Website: bh-photo
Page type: store-pickup
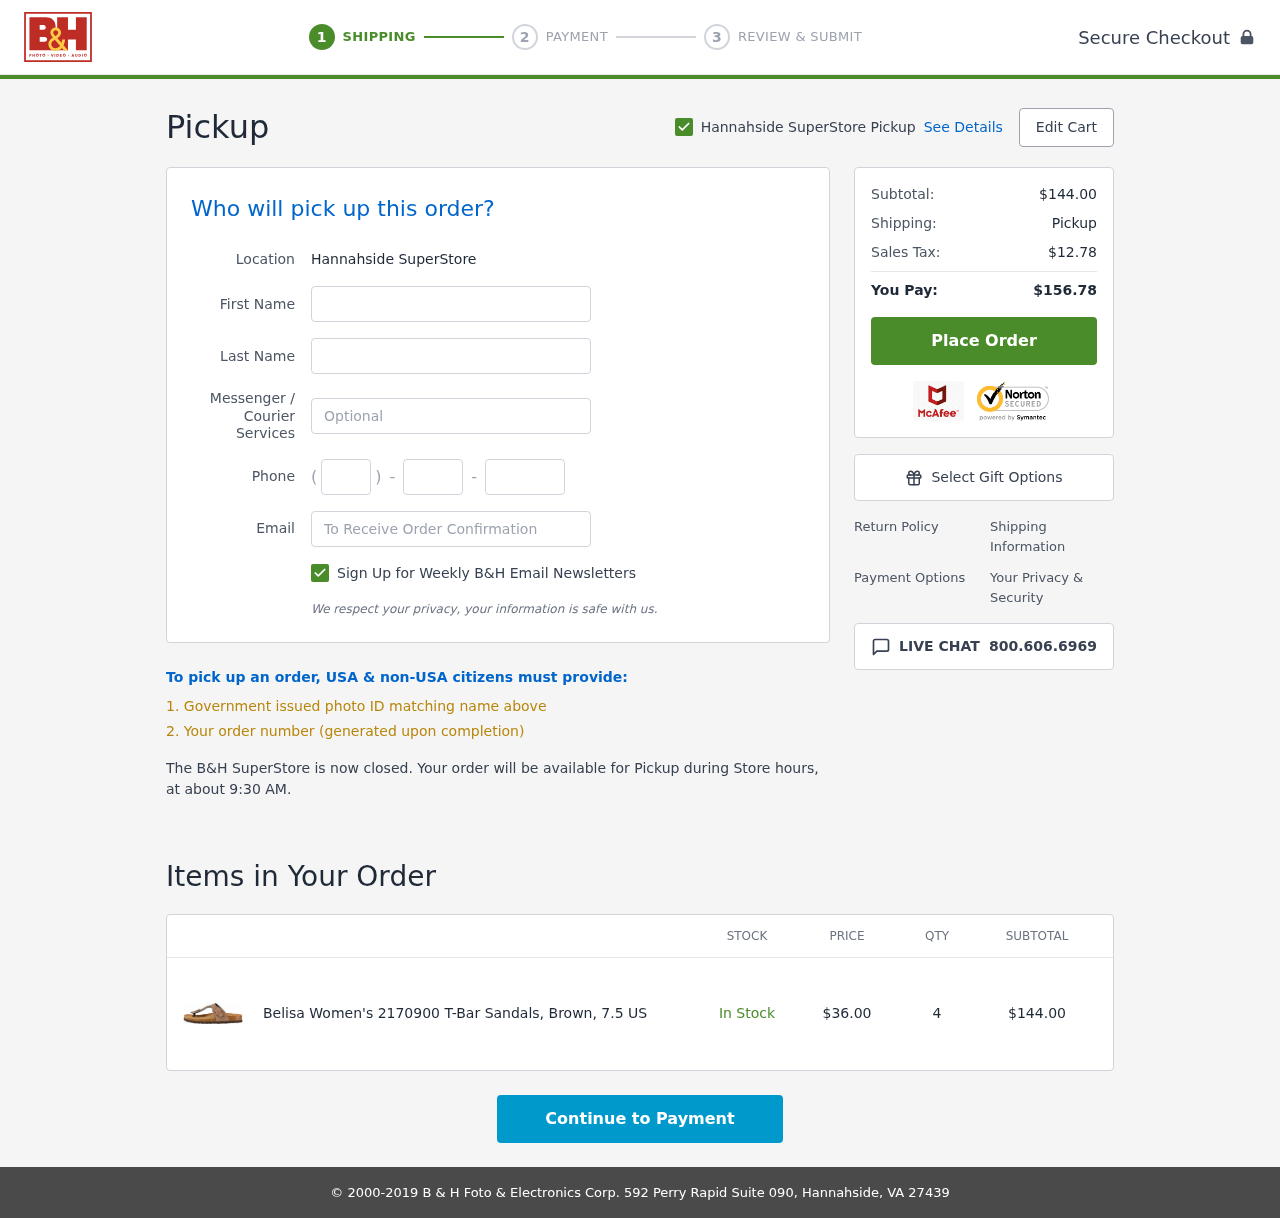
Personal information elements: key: PII_EMAIL
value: ricardohernandez@hotmail.com
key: PII_FIRSTNAME
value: Ricardo
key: PII_LASTNAME
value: Hernandez
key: PII_LOCATION1_CITY
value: Hannahside SuperStore Pickup
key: PII_LOCATION1_CITY
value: Hannahside SuperStore
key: PII_PHONE_AREA
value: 866
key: PII_PHONE_PREFIX
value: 466
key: PII_PHONE_SUFFIX
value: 6603
Product elements: key: PRODUCT1_NAME
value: Belisa Women's 2170900 T-Bar Sandals, Brown, 7.5 US
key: PRODUCT1_PRICE
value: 36
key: PRODUCT1_QUANTITY
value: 4
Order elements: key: ORDER_SUBTOTAL
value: $144.00
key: ORDER_TAX
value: $12.78
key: ORDER_TOTAL
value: $156.78